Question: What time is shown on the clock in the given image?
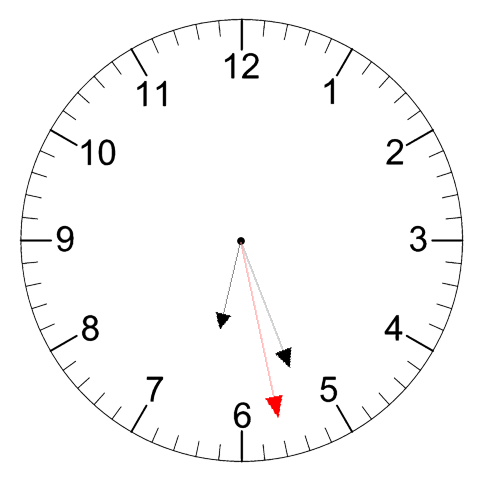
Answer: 06:26:28